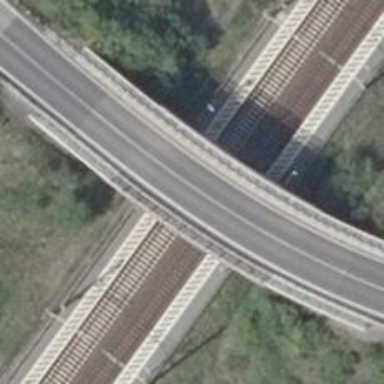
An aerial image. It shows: Asphalt road on secondary bridge.